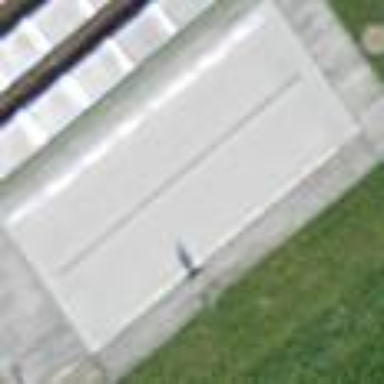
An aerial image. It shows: Swimming pool located in leisure land.